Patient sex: F
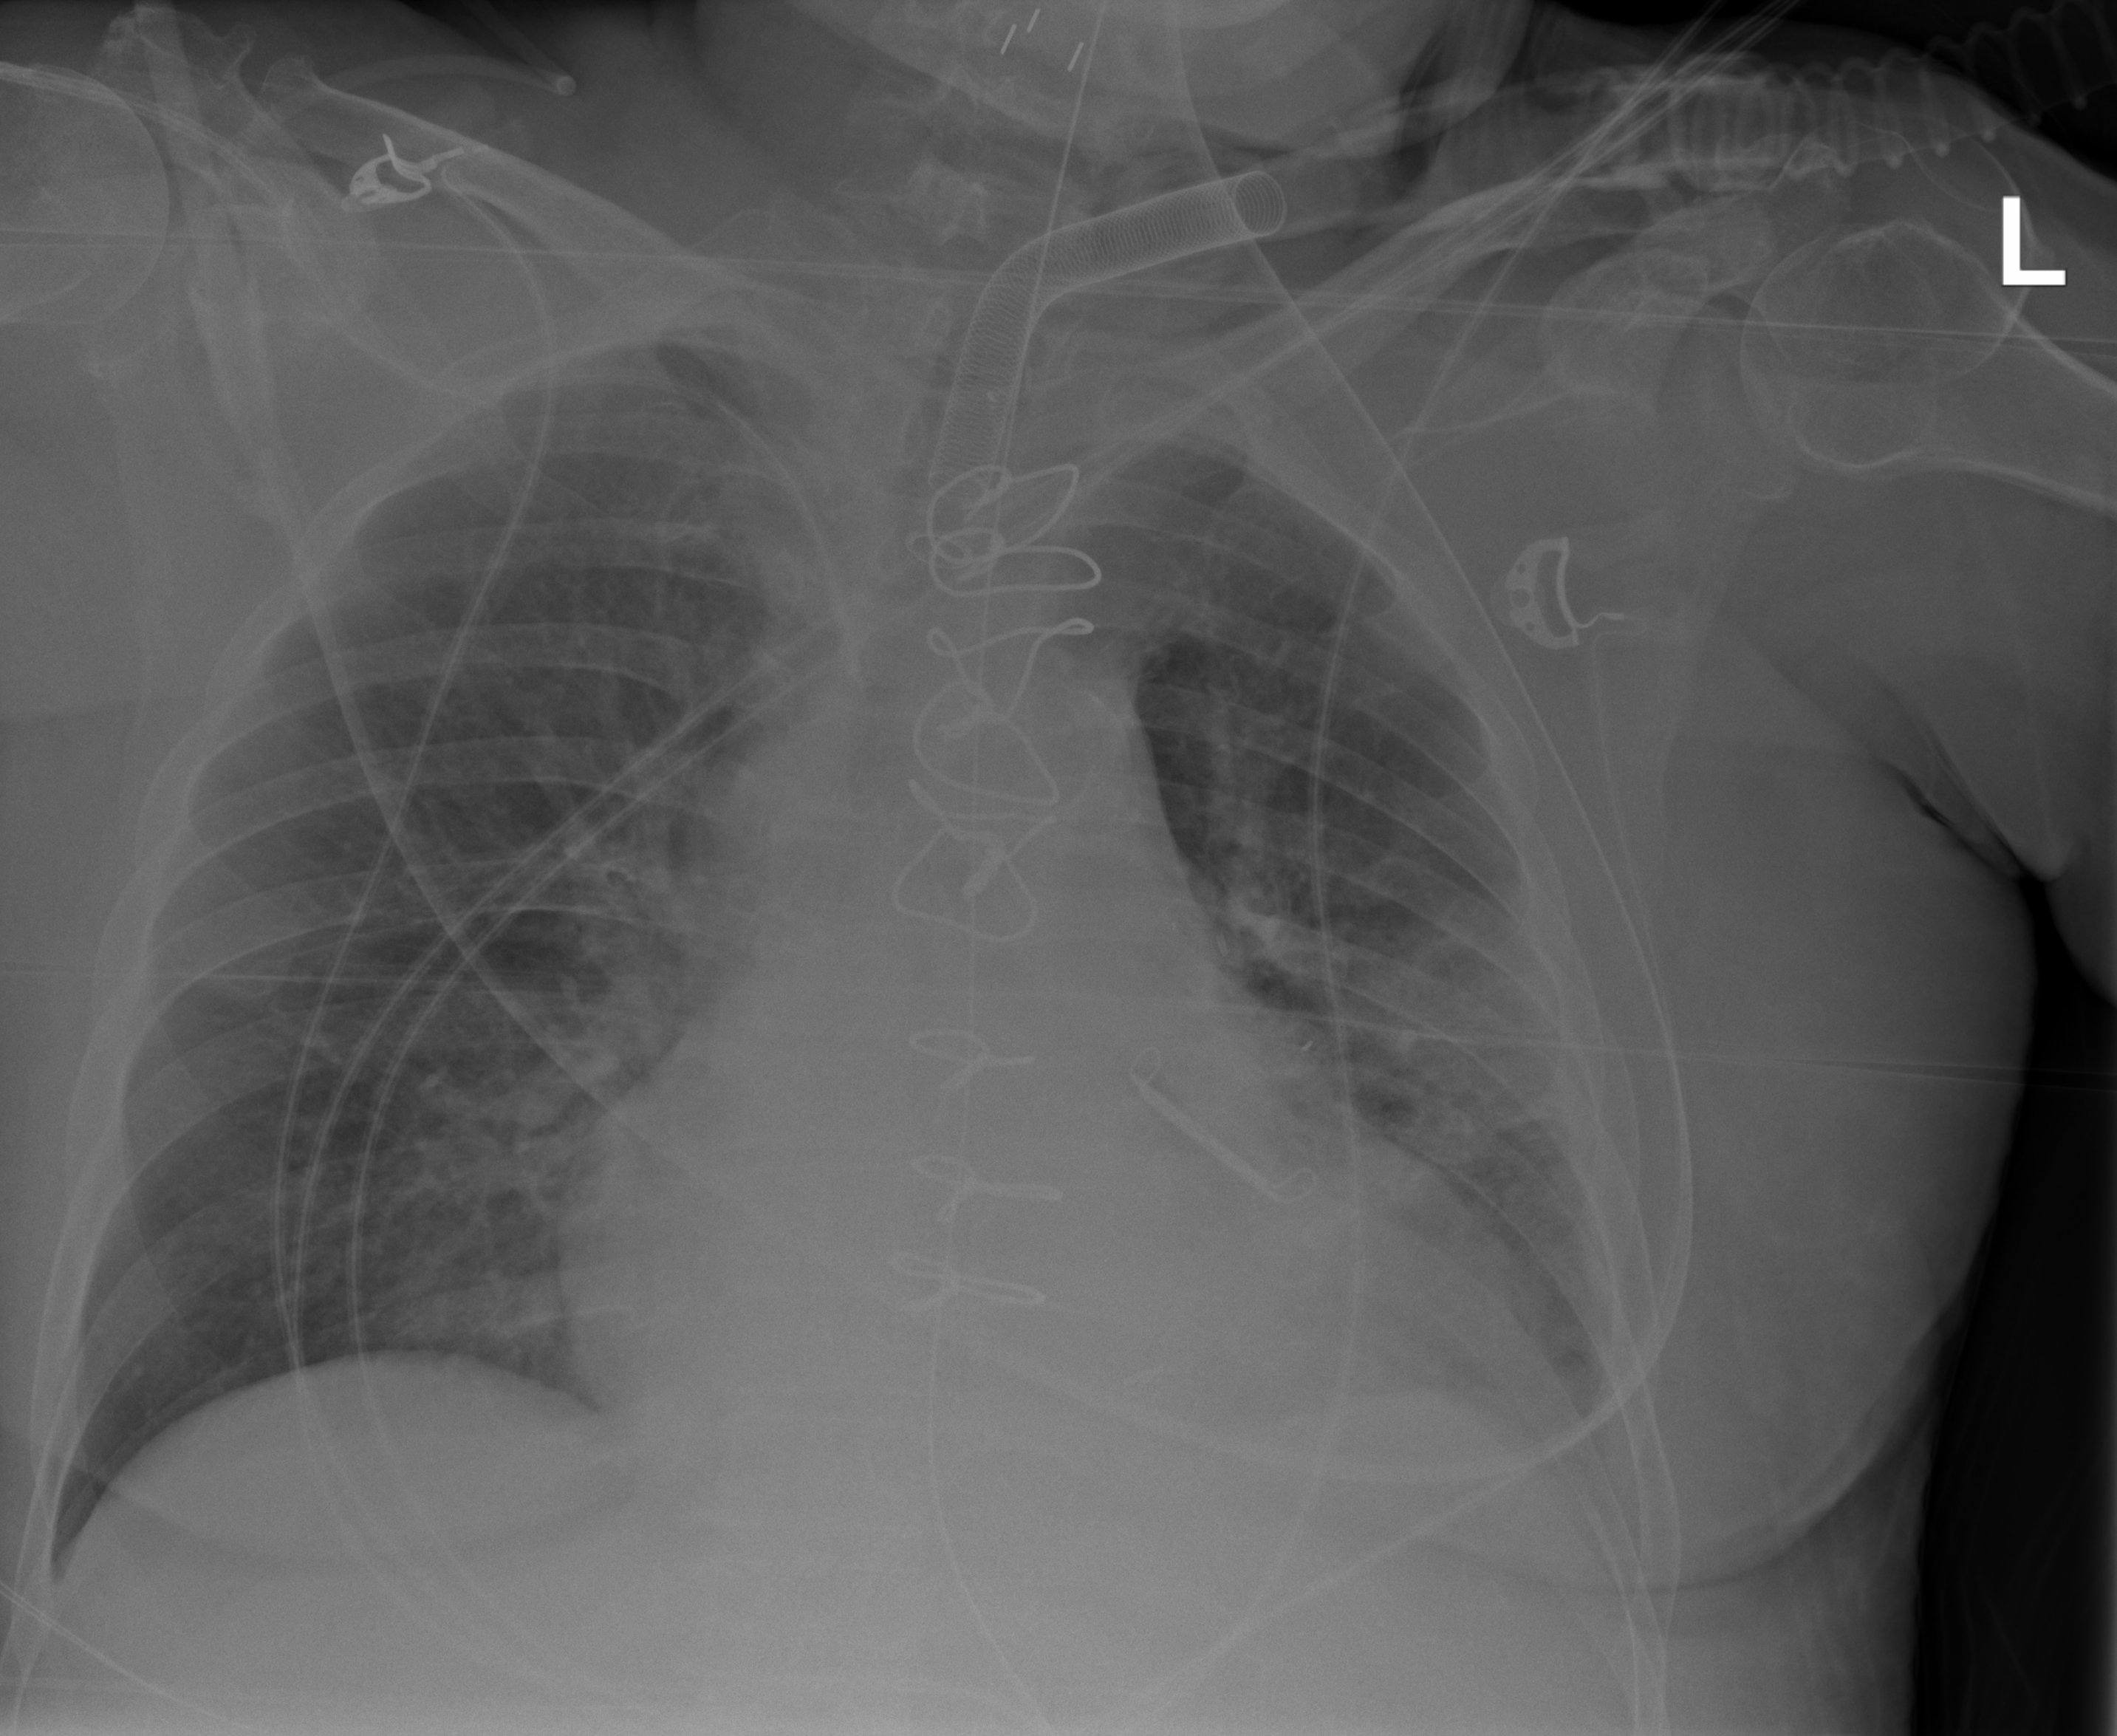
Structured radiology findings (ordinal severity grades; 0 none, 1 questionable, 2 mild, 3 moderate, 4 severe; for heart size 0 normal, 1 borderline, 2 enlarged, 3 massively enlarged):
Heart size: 2
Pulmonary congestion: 2
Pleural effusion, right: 0
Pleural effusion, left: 2
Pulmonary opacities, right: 0
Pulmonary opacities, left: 2
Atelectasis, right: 0
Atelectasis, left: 2